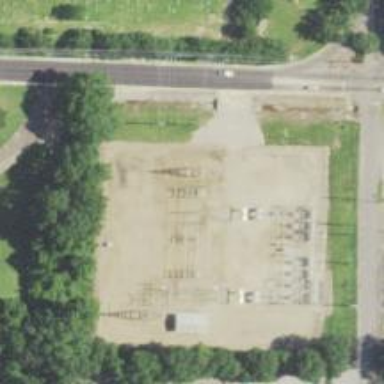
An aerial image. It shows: Switch for power supply.